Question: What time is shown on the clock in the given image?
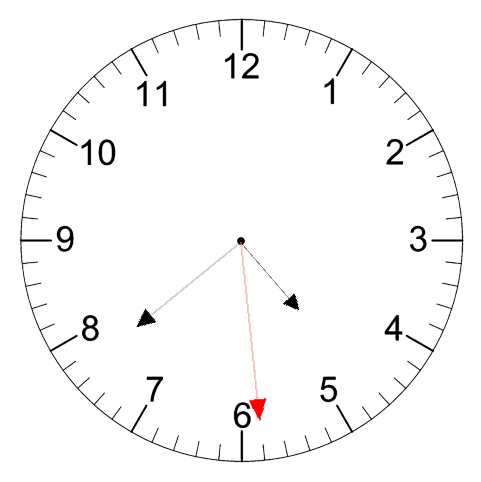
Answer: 04:38:29